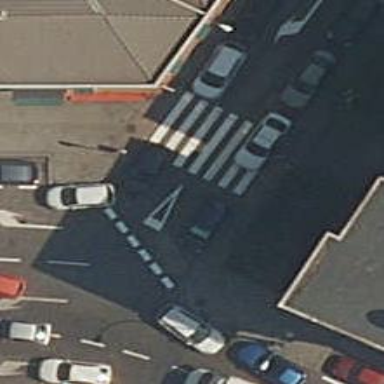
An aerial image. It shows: Marked road crossing.